Interaction volume radius: 10 \u00c5
Interaction volume height: 15 \u00c5
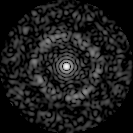
Disorder parameter: 0.8413